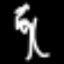
Label: palm tree